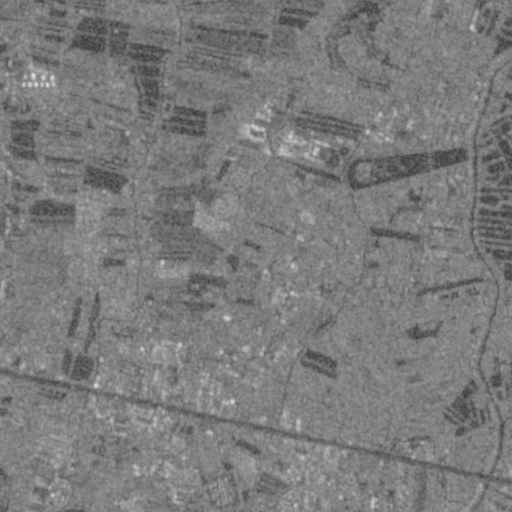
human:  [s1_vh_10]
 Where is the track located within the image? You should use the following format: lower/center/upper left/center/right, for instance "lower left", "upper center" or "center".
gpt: The track is located in the upper center of the image.
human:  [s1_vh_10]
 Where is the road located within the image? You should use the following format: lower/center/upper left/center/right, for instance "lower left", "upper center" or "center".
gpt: There is no road in the image.

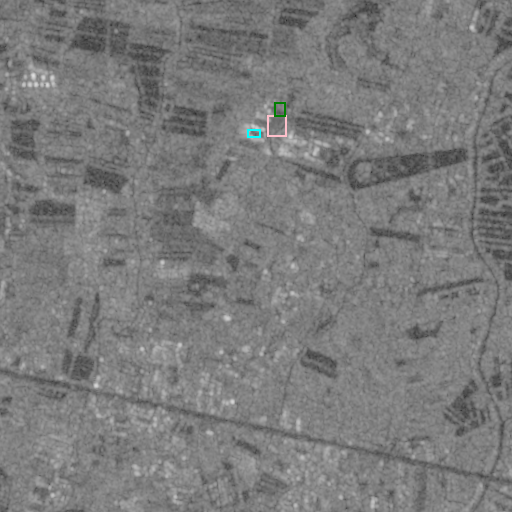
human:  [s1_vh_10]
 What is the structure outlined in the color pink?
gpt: The structure outlined in pink is a park.
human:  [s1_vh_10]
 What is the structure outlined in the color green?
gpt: The structure outlined in green is a parking lot.
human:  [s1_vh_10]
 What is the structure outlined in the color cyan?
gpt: The structure outlined in cyan is a track.
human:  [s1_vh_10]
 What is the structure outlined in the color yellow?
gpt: There is no yellow outline.